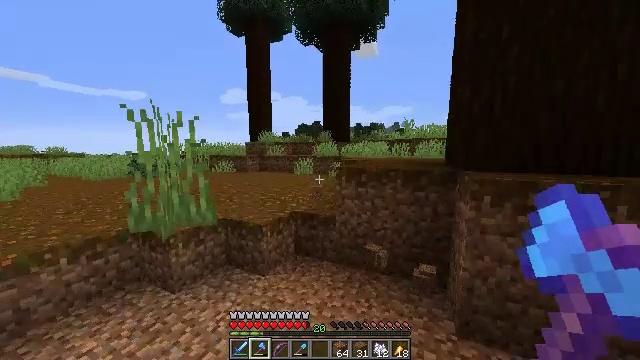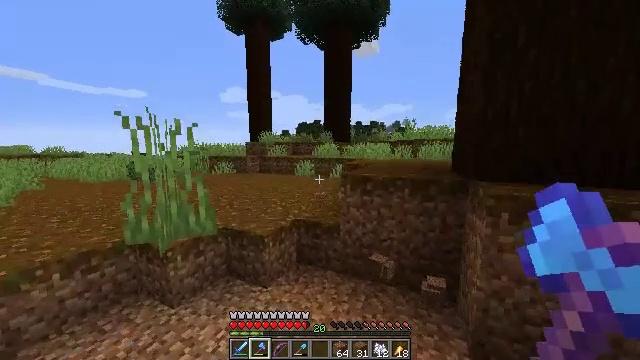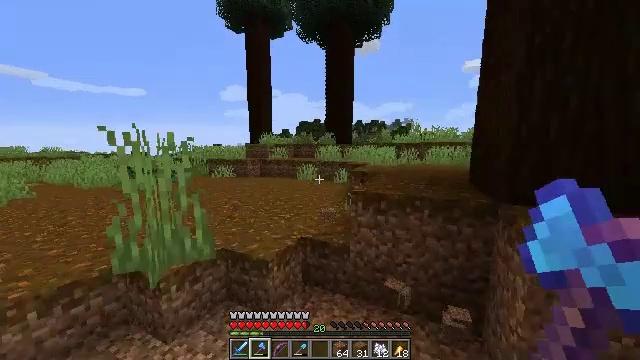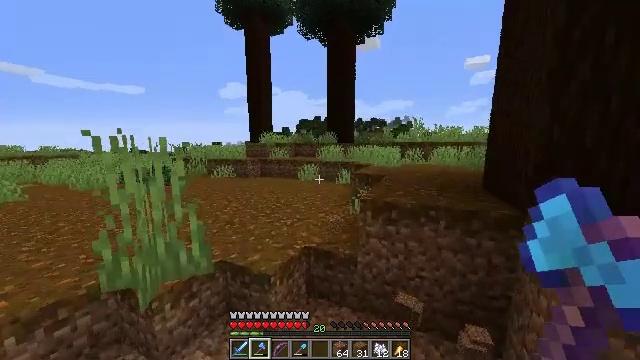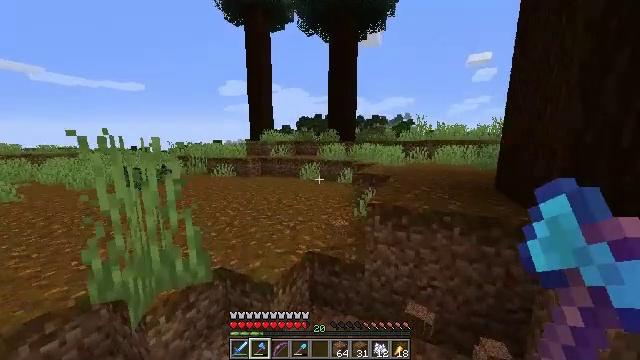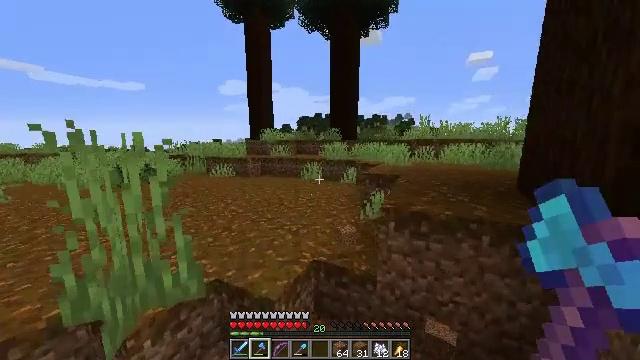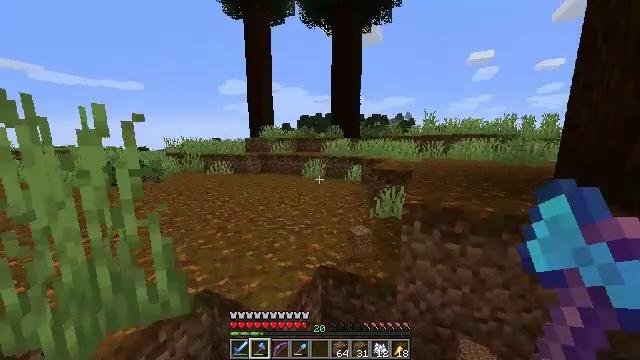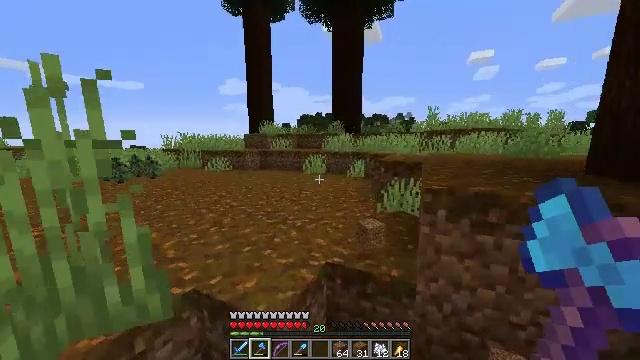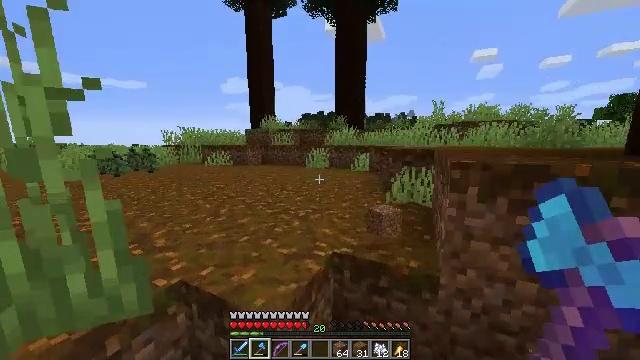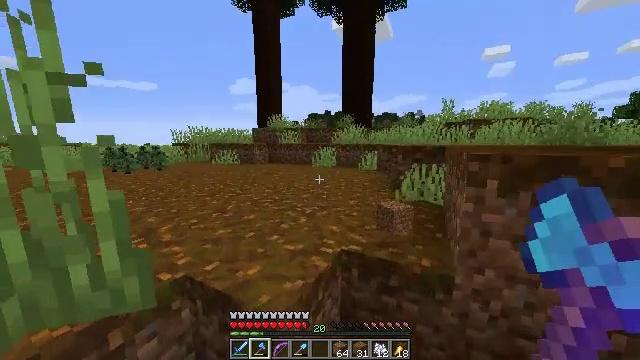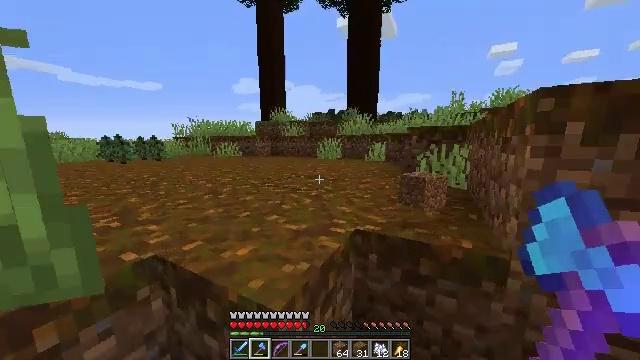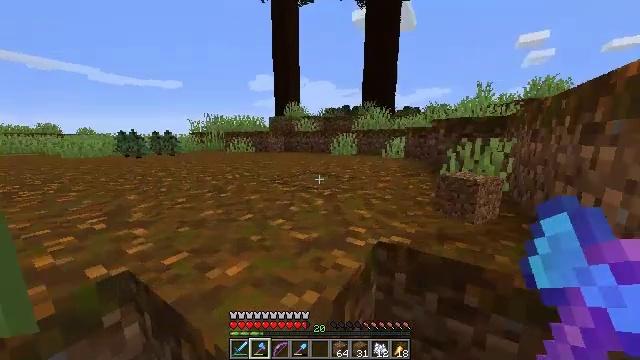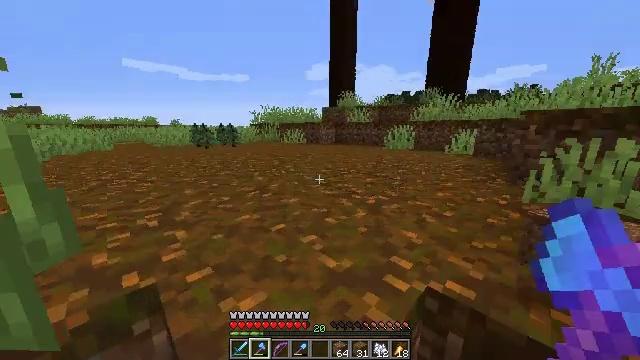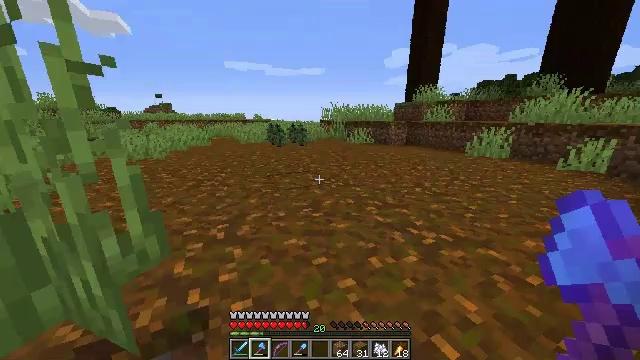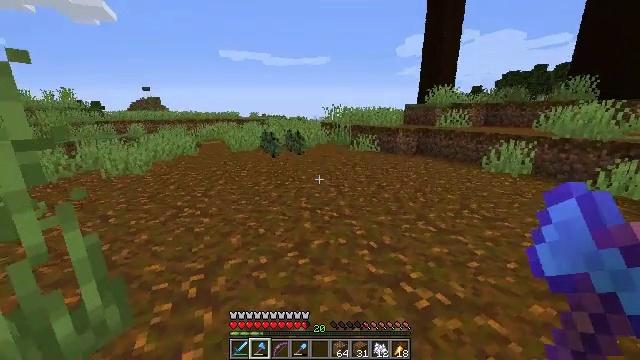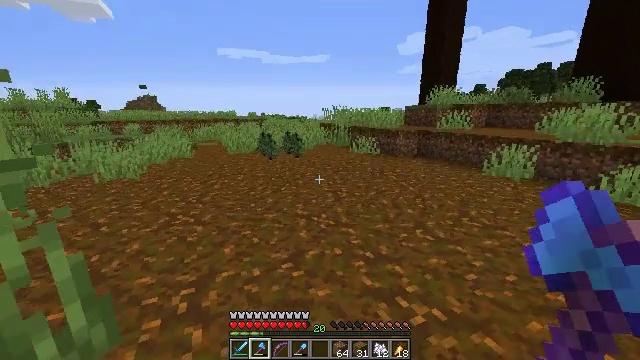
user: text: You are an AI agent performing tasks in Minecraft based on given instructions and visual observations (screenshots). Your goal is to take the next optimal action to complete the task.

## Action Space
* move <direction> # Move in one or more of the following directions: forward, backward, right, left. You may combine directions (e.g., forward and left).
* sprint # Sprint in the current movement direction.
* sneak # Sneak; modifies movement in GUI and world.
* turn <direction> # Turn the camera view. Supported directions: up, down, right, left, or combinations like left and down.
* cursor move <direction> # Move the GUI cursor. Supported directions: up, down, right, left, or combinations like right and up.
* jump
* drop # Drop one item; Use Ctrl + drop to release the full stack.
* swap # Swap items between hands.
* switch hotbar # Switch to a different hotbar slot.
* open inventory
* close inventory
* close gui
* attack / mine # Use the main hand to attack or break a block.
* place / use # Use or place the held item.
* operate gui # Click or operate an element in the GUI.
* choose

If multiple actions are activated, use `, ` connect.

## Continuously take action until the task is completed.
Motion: motion action
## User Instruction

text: Break the spruce sapling to collect it.
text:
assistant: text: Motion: move forward, jump
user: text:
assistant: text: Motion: move forward, jump
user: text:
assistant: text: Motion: move forward, jump
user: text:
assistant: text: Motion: move forward, jump
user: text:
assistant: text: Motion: move forward, jump
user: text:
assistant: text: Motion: move forward
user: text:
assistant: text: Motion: move forward
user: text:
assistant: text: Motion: move forward
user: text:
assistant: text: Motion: move forward, turn left
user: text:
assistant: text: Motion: move forward, sprint
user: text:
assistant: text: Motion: move forward, sprint, turn left
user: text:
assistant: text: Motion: move forward, sprint, turn left and down, jump
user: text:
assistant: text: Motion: move forward, sprint, turn left and down, jump
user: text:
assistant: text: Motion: move forward, sprint, turn left, jump
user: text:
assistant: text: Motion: move forward, sprint, jump
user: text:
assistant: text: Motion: move forward, sprint, jump
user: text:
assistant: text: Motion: move forward, sprint, turn left, jump
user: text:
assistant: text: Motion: move forward, sprint, turn left, jump
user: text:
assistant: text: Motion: move forward, sprint, turn left and down, jump
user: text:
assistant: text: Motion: move forward, sprint, turn left and down, jump
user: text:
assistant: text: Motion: move forward, sprint, turn left
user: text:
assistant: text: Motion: move forward, sprint
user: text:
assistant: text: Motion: move forward, sprint, turn left and up
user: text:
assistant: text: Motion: move forward, sprint
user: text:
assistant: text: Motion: move forward, sprint
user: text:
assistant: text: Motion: move forward, sprint, turn right
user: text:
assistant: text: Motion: move forward, sprint, turn right
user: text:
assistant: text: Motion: move forward
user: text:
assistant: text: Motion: move forward
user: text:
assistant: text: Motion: move forward